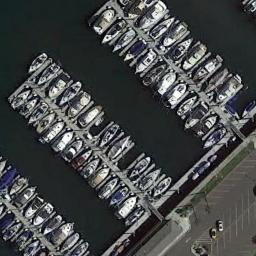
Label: harbor